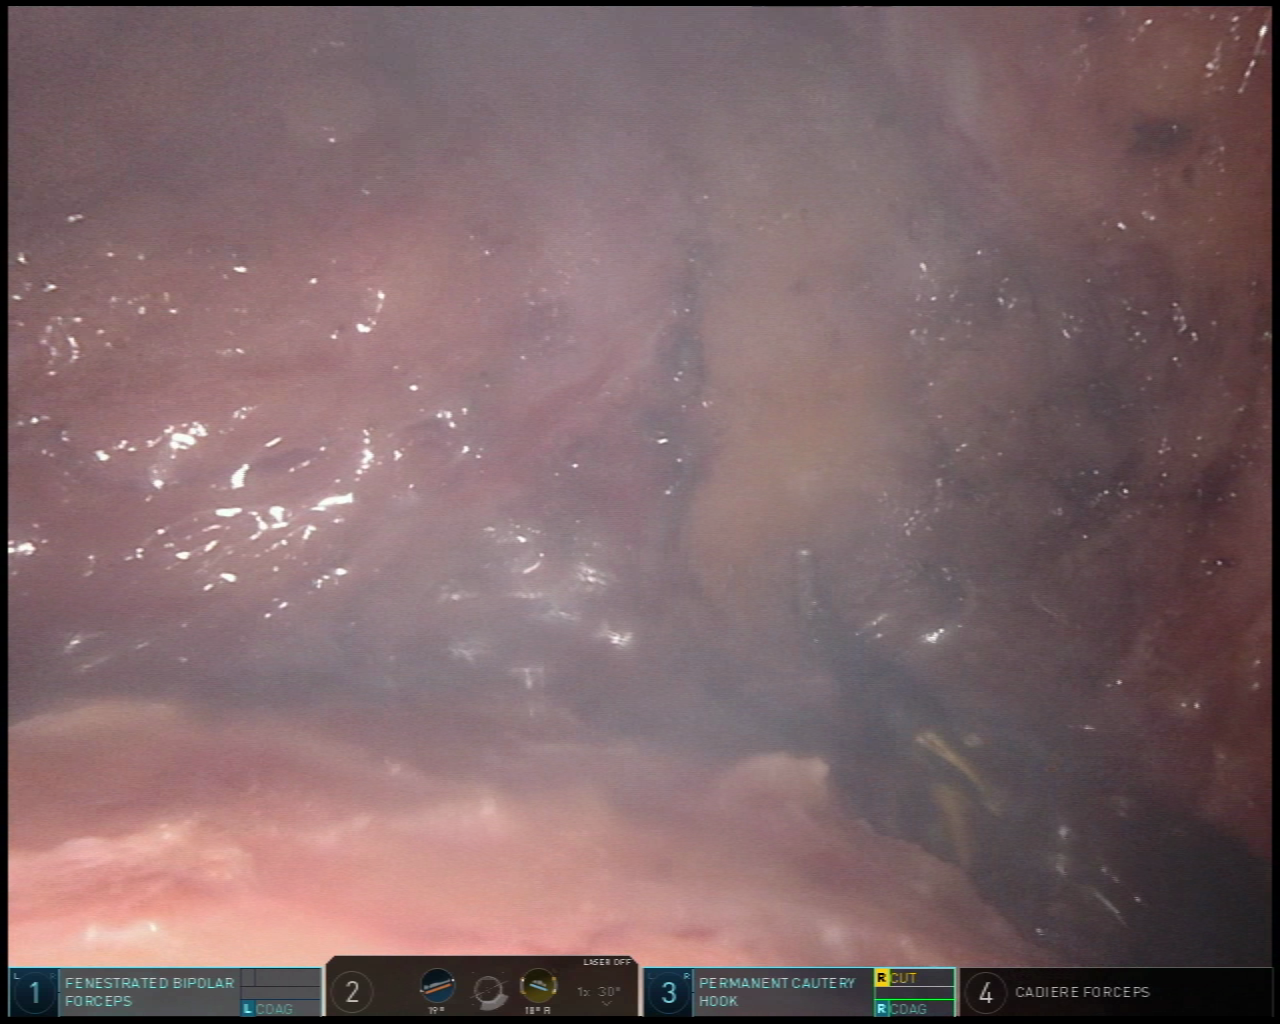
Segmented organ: vesicular_glands
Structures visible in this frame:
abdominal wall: no
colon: no
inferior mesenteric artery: no
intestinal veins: no
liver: no
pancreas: no
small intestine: no
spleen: no
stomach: no
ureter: no
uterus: no
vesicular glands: yes